Interaction volume radius: 10 \u00c5
Interaction volume height: 15 \u00c5
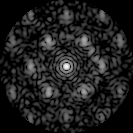
Disorder parameter: 0.5725